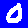
Digit: 0